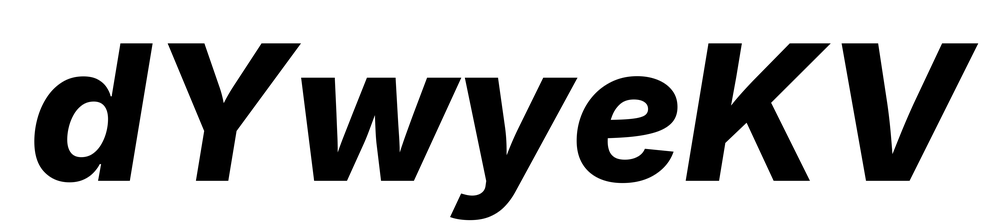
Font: Inter-Italic_ExtraBold_Italic